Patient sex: F
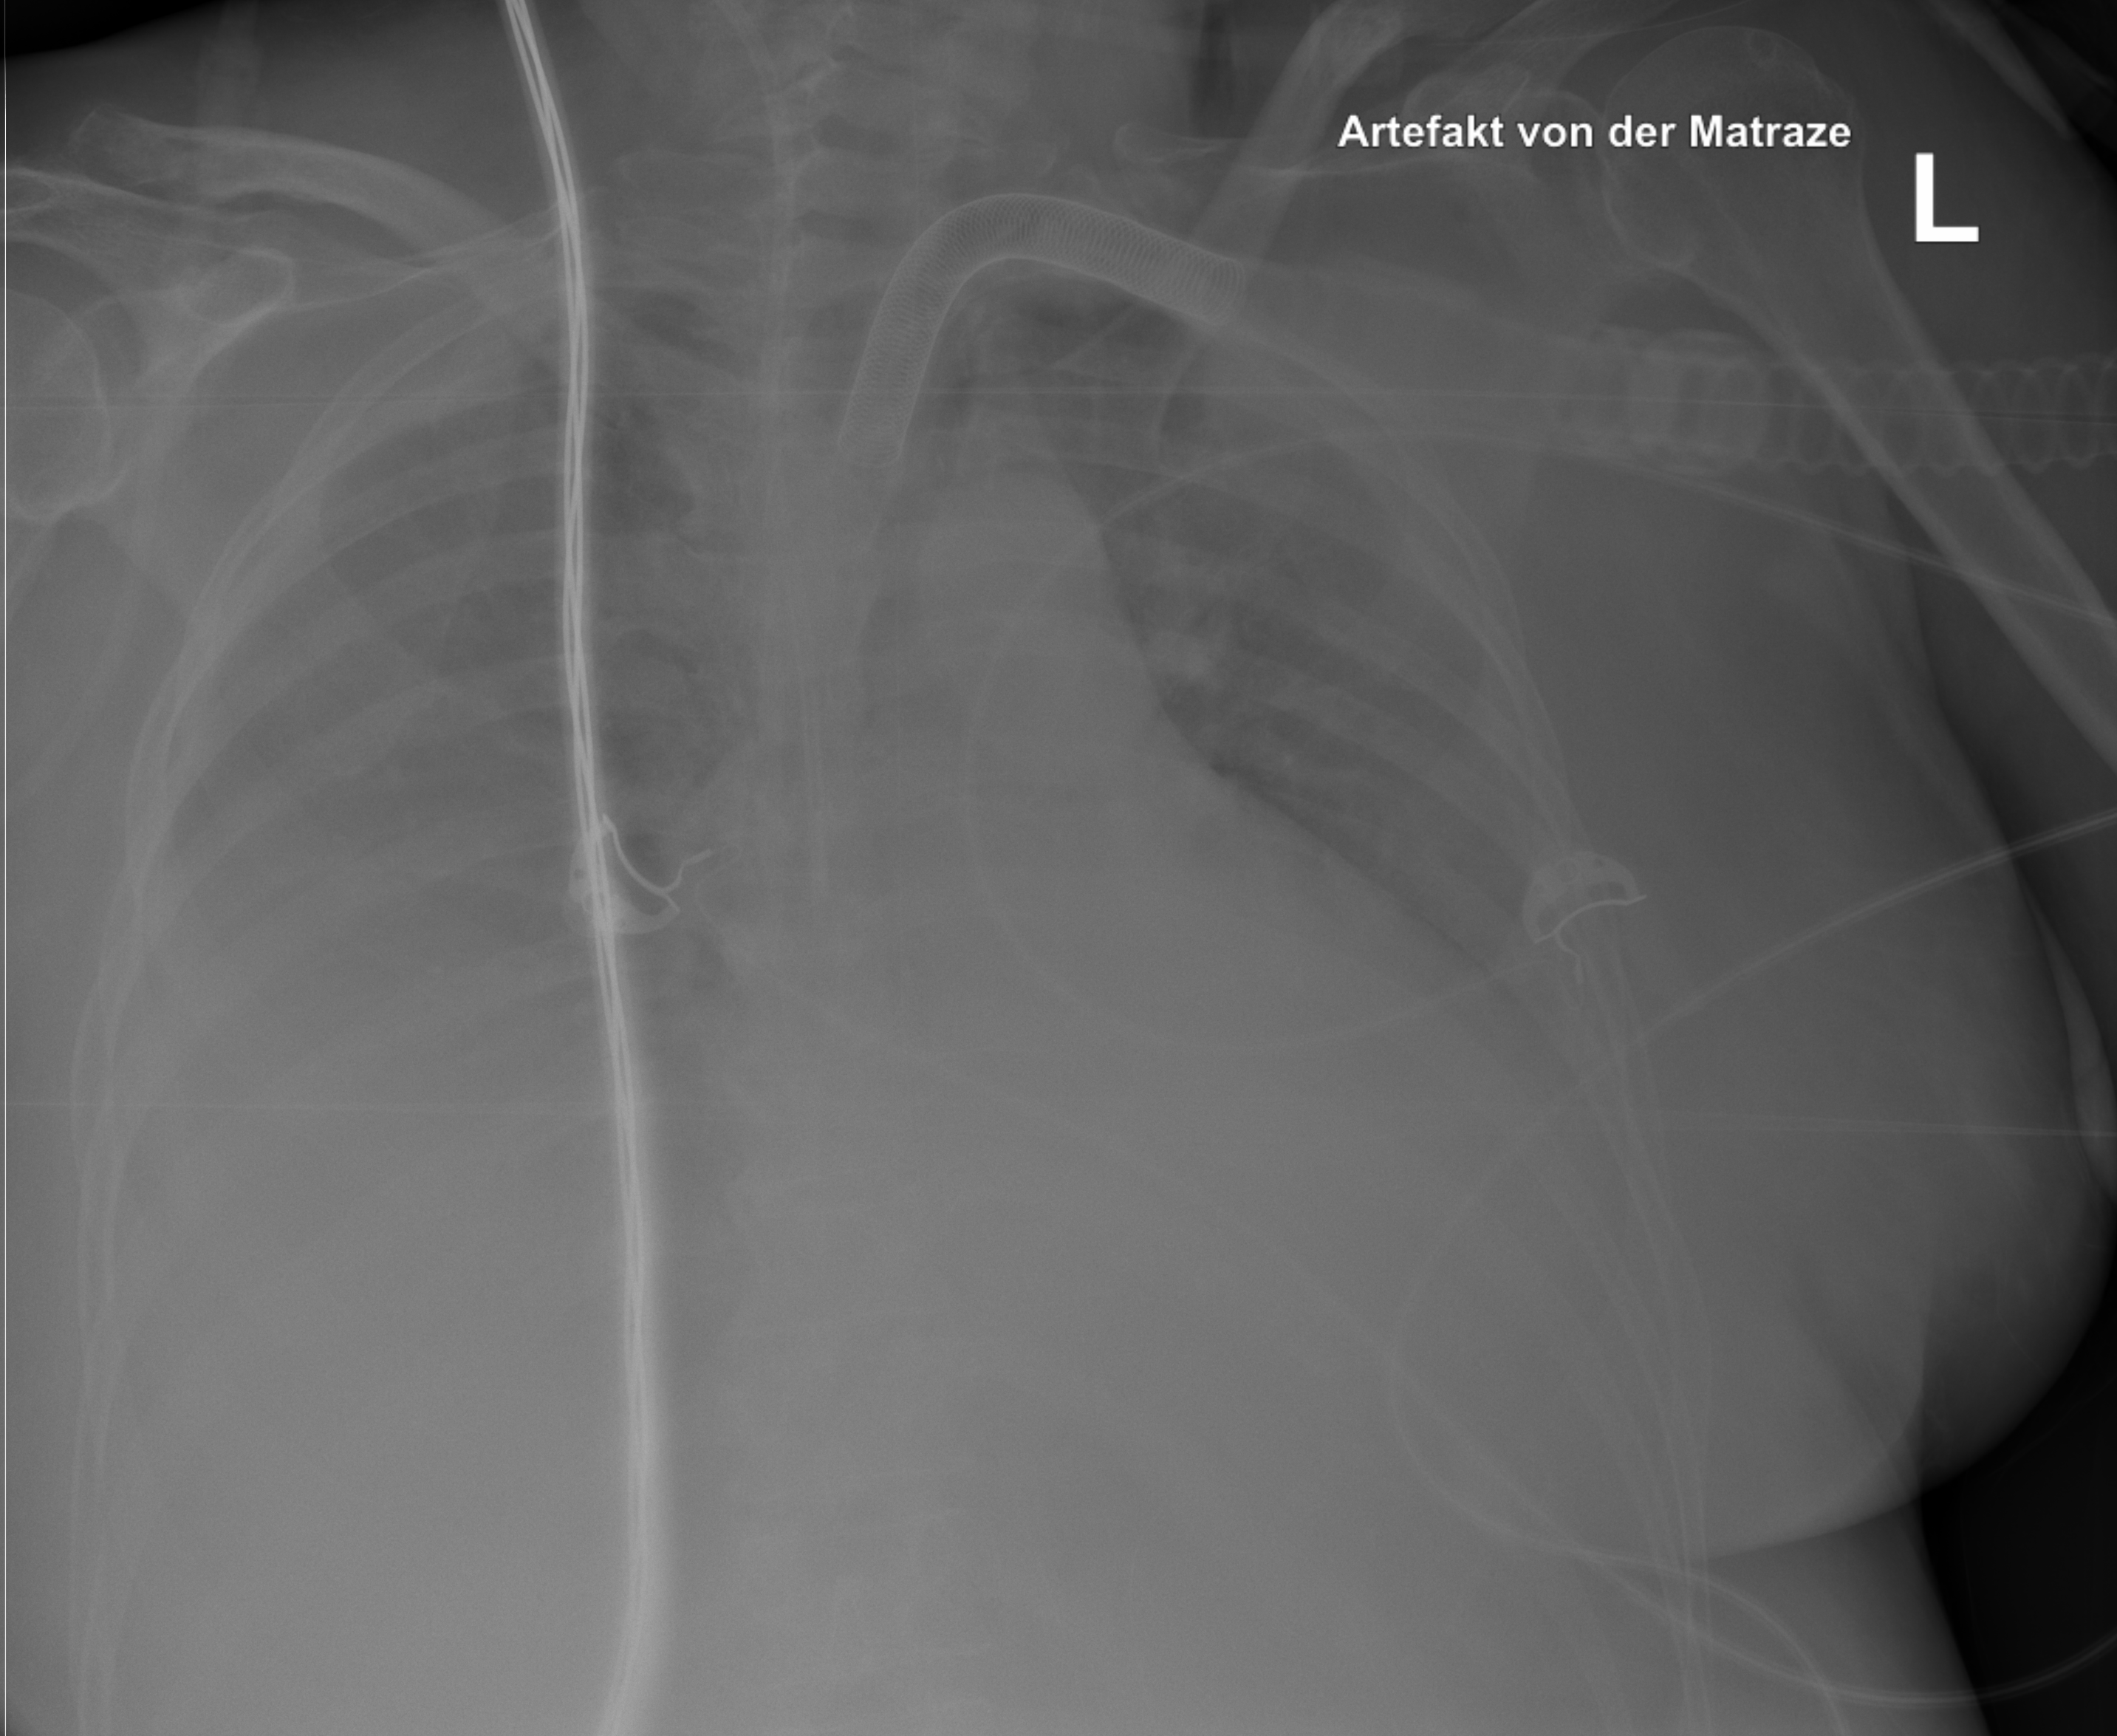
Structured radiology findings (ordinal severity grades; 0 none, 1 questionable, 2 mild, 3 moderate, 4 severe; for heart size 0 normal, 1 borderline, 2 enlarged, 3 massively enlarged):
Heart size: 2
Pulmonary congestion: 2
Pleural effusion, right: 2
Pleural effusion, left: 1
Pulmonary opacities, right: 0
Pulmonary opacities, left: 0
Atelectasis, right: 2
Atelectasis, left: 0